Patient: sex M, age 72
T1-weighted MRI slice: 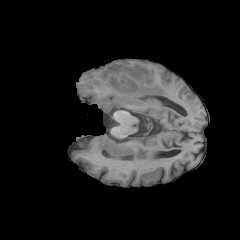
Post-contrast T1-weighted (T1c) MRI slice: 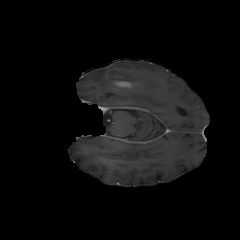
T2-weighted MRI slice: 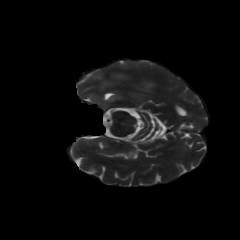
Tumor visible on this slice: yes
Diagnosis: Glioblastoma, IDH-wildtype
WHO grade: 4